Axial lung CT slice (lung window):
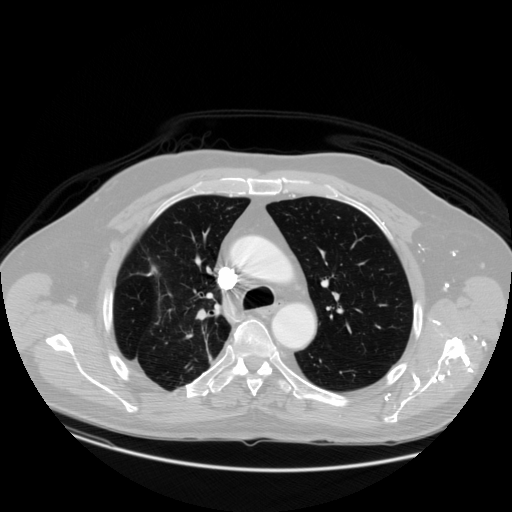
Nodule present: no